Interaction volume radius: 5 \u00c5
Interaction volume height: 10 \u00c5
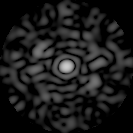
Disorder parameter: 0.8453